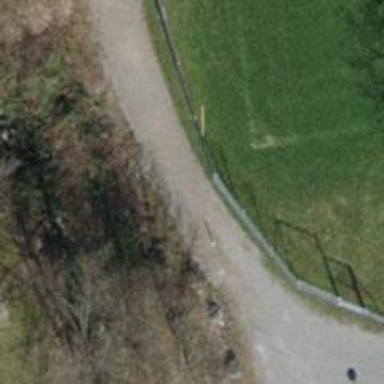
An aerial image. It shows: Footway with fine gravel surface.